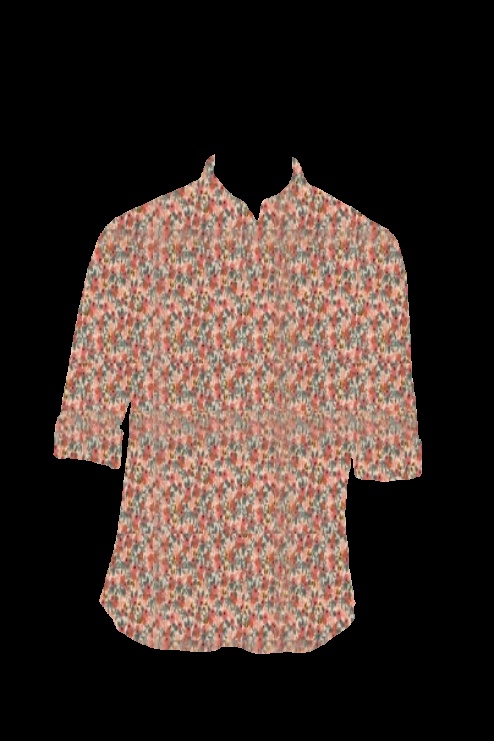
pink multi floral print tee